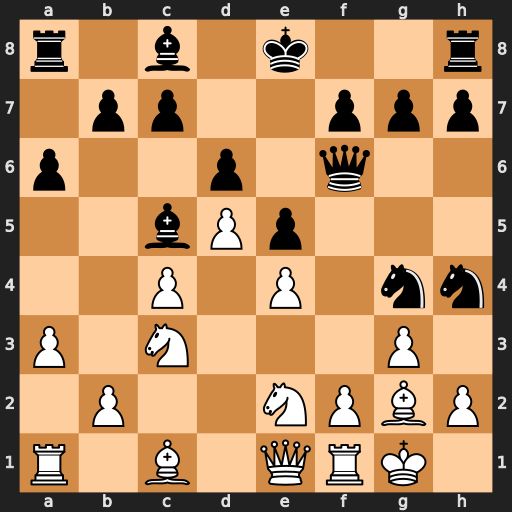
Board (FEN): r1b1k2r/1pp2ppp/p2p1q2/2bPp3/2P1P1nn/P1N3P1/1P2NPBP/R1B1QRK1
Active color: w
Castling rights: kq
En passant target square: -
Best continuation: gxh4 Qxh4 h3